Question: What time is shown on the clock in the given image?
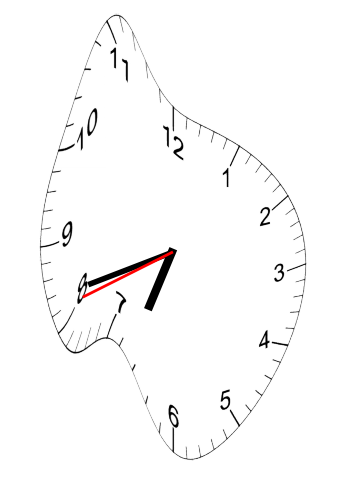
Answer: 06:41:41